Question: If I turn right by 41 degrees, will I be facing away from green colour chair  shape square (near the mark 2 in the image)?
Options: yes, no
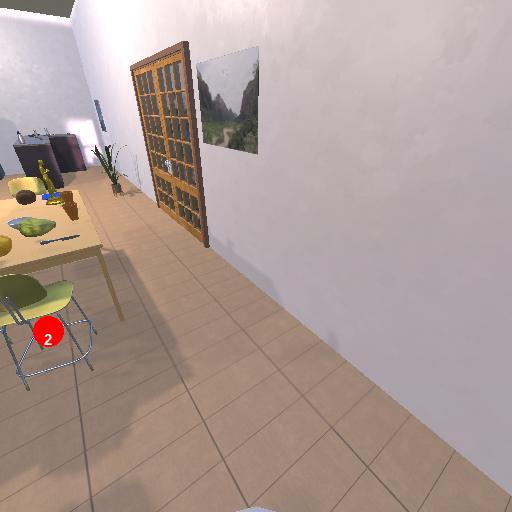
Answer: yes